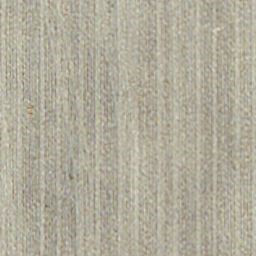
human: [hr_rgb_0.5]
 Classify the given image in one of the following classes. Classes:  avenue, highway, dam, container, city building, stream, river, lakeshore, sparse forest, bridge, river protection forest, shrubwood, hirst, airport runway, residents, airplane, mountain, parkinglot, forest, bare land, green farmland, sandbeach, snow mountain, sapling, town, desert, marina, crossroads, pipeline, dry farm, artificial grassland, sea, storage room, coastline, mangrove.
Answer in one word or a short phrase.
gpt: dry farm